Question: So for some reason I can't get these inputs into a flex box and then order them vertically. Below are the html and css. Instead of ordering them in a column the flex box bunches them all up see link for photo provided by SO.
Screenshot of what is shown:

Ideas welcome. Thanks in advance!
'''
<style>
body {
background-image: url("static/Images/Screen Shot 2021-08-18 at 10.45.56 PM.png");
background-size: 100vw;
}
.bottom-left {
position: absolute;
bottom: 84%;
left: 13%;
font-size: 150%;
color: white;
background-color: black;
font: Georgia;
width: 12%;
}
.fname {
position: absolute;
font-size: 95%;
color: white;
background-color: black;
border-radius: 3px;
width: 12%;
}
.sub {
position: absolute;
font-size: 95%;
color: white;
background-color: black;
border: 1.7px solid white;
width: 8%;
height: 4%;
width: 12%;
}
.lname {
position: absolute;
font-size: 95%;
color: white;
background-color: black;
border-radius: 3px;
font: Georgia;
width: 12%;
}
.add1 {
position: absolute;
font-size: 95%;
color: white;
background-color: black;
border-radius: 3px;
font: Georgia;
width: 12%;
}
.add2 {
position: absolute;
font-size: 95%;
color: white;
background-color: black;
border-radius: 3px;
font: Georgia;
width: 12%;
}
.postal {
position: absolute;
font-size: 95%;
color: white;
background-color: black;
border-radius: 3px;
font: Georgia;
width: 12%;
}
.country {
position: absolute;
font-size: 95%;
color: white;
background-color: black;
border-radius: 3px;
font: Georgia;
width: 12%;
}
.city {
position: absolute;
font-size: 95%;
color: white;
background-color: black;
border-radius: 3px;
font: Georgia;
width: 12%;
}
.state {
position: absolute;
font-size: 95%;
color: white;
background-color: black;
border-radius: 3px;
font: Georgia;
width: 12%;
}
::placeholder { /* Chrome, Firefox, Opera, Safari 10.1+ */
color: white;
font: Georgia;
opacity: 1; /* Firefox */
}
.wrapper {
display: flex;
}
.wrapper input[type="text"] {
flex: 1 1 auto;
}
</style>
'''
'''
<title>task Page</title>
</head>
<body>
{%if msg%}
<p>{{msg}}</p>
{%endif%}
<label class="bottom-left" for="fname">First name</label>
<form name="tasks"action="/add-tasks" method="POST">
<input class="fname" type="text" id="fname" name="fname" placeholder="FIRST NAME">
<input class="lname" type="text" id="lname" name="fname" placeholder="LAST NAME">
<input class="add1" type="text" id="add1" name="fname" placeholder="address 1">
<input class="add2" type="text" id="add2" name="fname" placeholder="address 2">
<input class="postal" type="text" id="postal" name="fname" placeholder="postal code">
<input class="country" type="text" id="country" name="fname" placeholder="country">
<input class="city" type="text" id="city" name="fname" placeholder="city">
<input class="state" type="text" id="state" name="fname" placeholder="state">
<input class="sub" type="submit" value="Submit">
</form>
</body>
</html>
'''
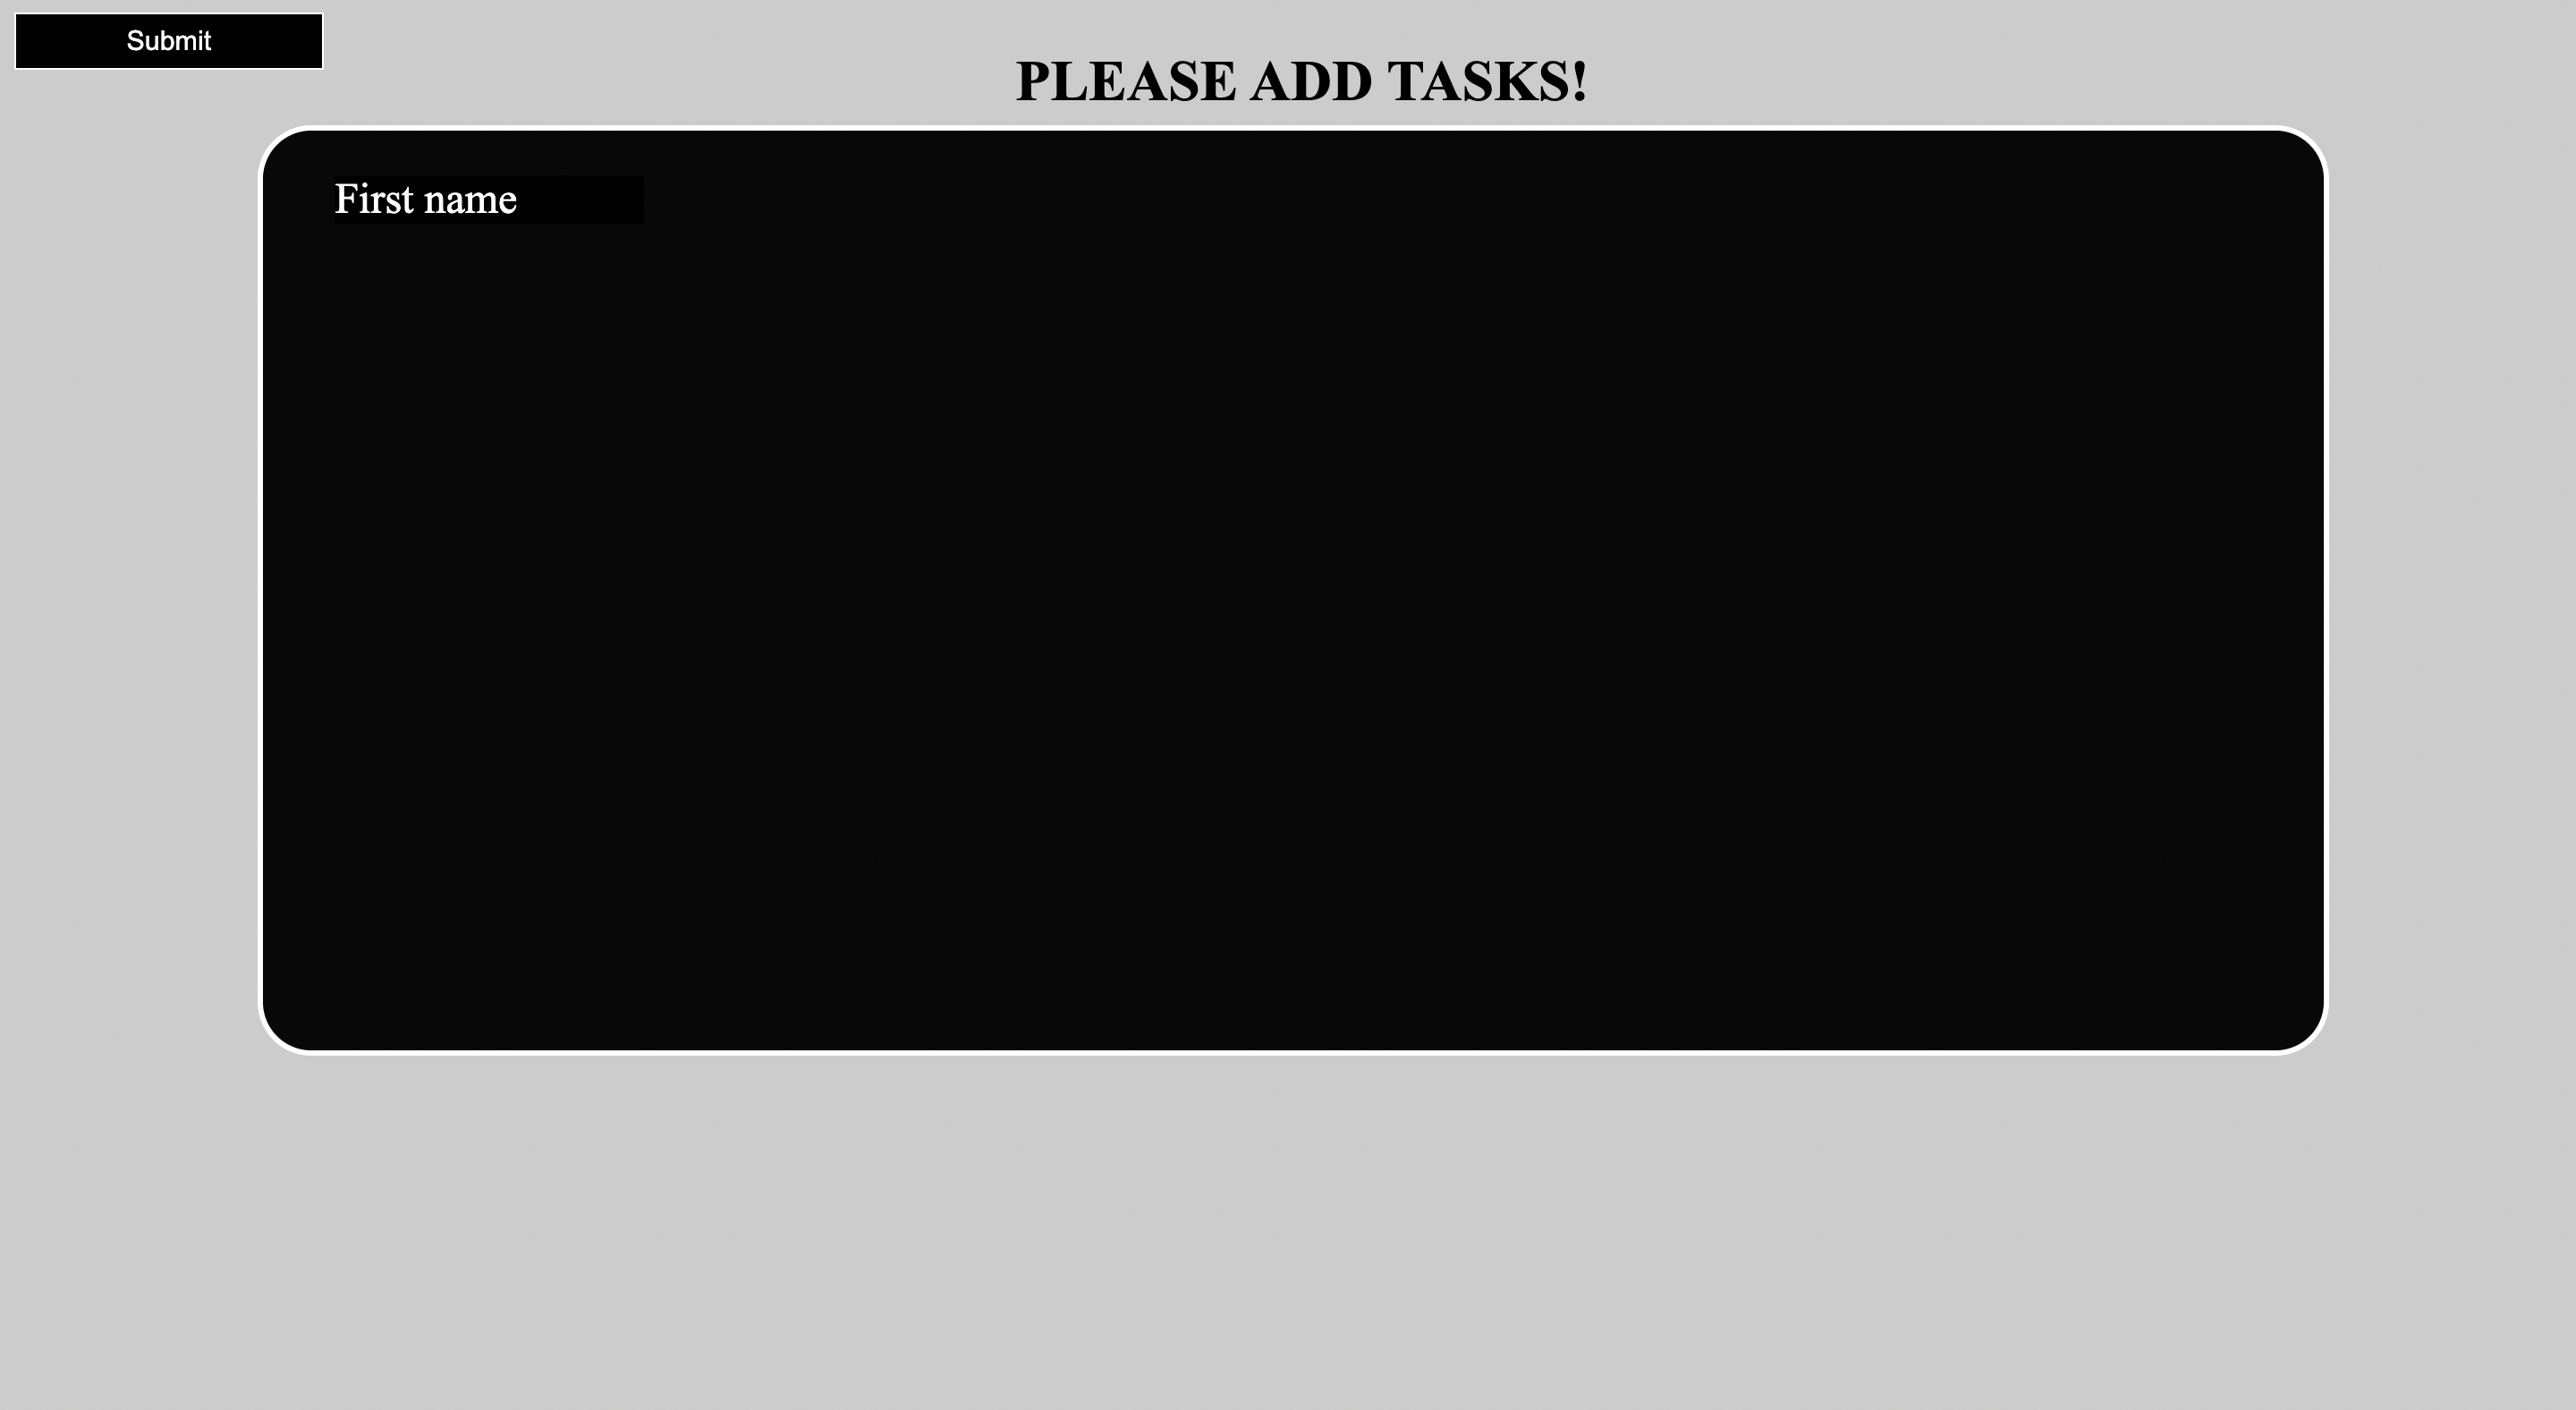
Answer: You can't use position absolute and expect flex to work. Put all of your inputs in a division and give display flex then say flex direction column